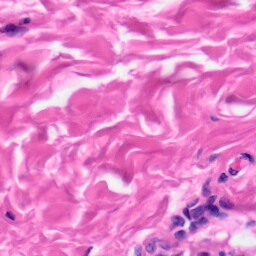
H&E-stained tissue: Skin